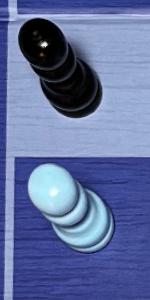
Label: Pawn_White